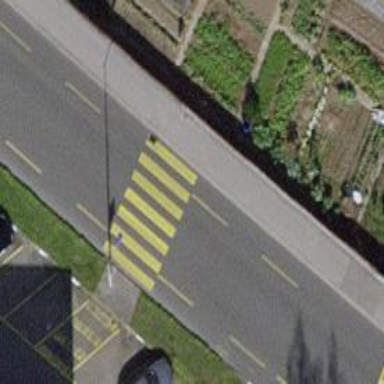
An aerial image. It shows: Asphalt footway with uncontrolled crossing and markings.